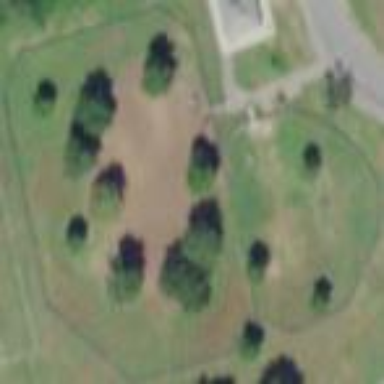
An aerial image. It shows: Fenced dog park for leisure activities on land.